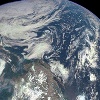
Label: cloud